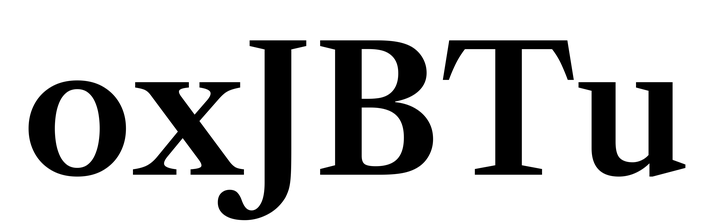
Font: LibreCaslonText_SemiBold